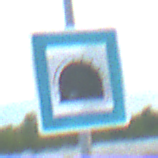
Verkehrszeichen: Tunnel
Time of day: SunriseSunset
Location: Outdoor (Beach)
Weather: PartlyCloudy
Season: NotSpecified
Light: Natural